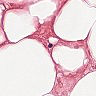
Metastatic tissue present: no